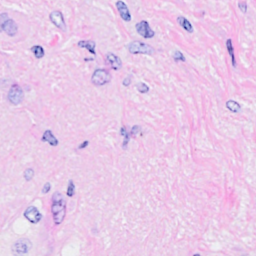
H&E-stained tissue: Breast